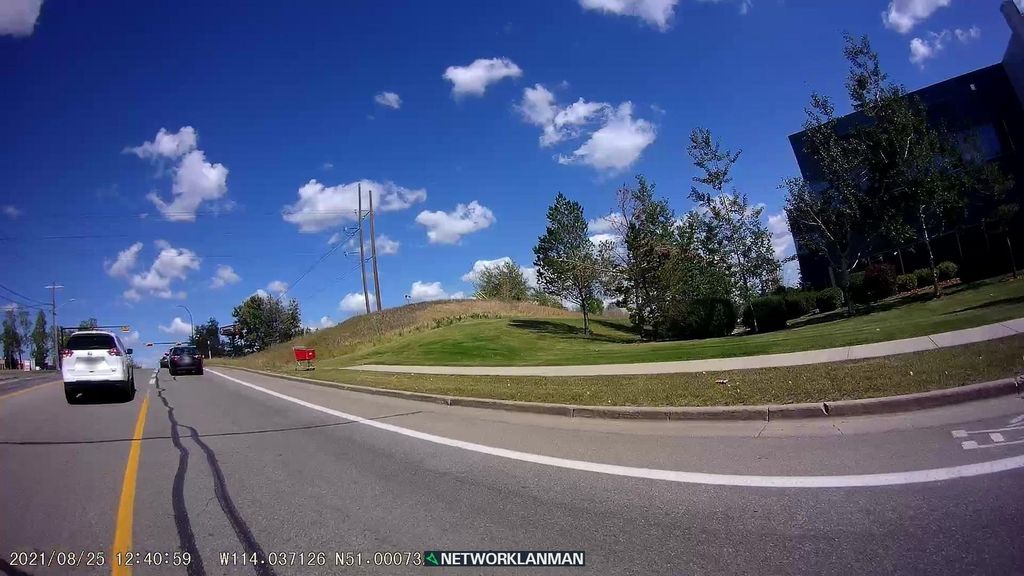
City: calgary